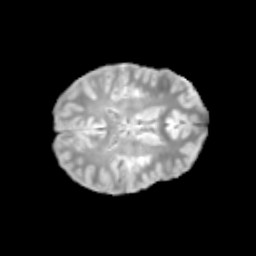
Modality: T2w
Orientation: axial
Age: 11
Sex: male
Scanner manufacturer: siemens
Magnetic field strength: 3 T
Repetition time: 3.8 s
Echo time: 0.07 s